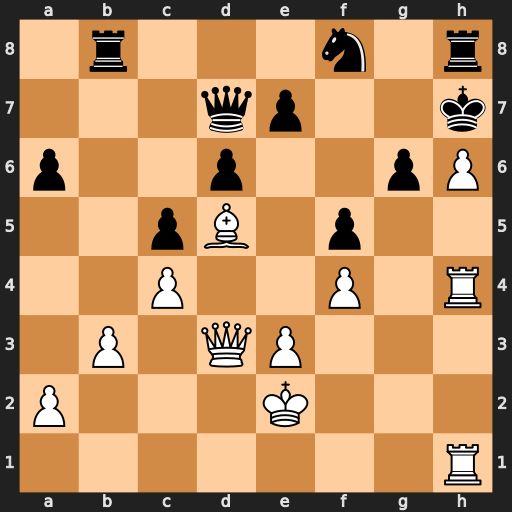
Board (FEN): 1r3n1r/3qp2k/p2p2pP/2pB1p2/2P2P1R/1P1QP3/P3K3/7R
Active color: w
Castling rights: -
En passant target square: -
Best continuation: Qc3 e5 fxe5